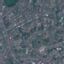
Label: Residential